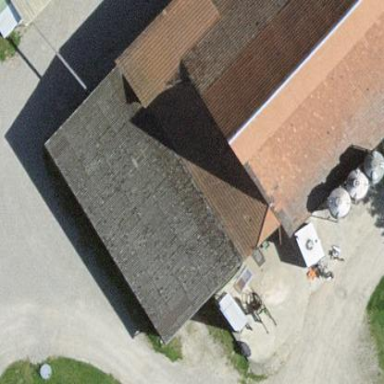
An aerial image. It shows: Farm building.